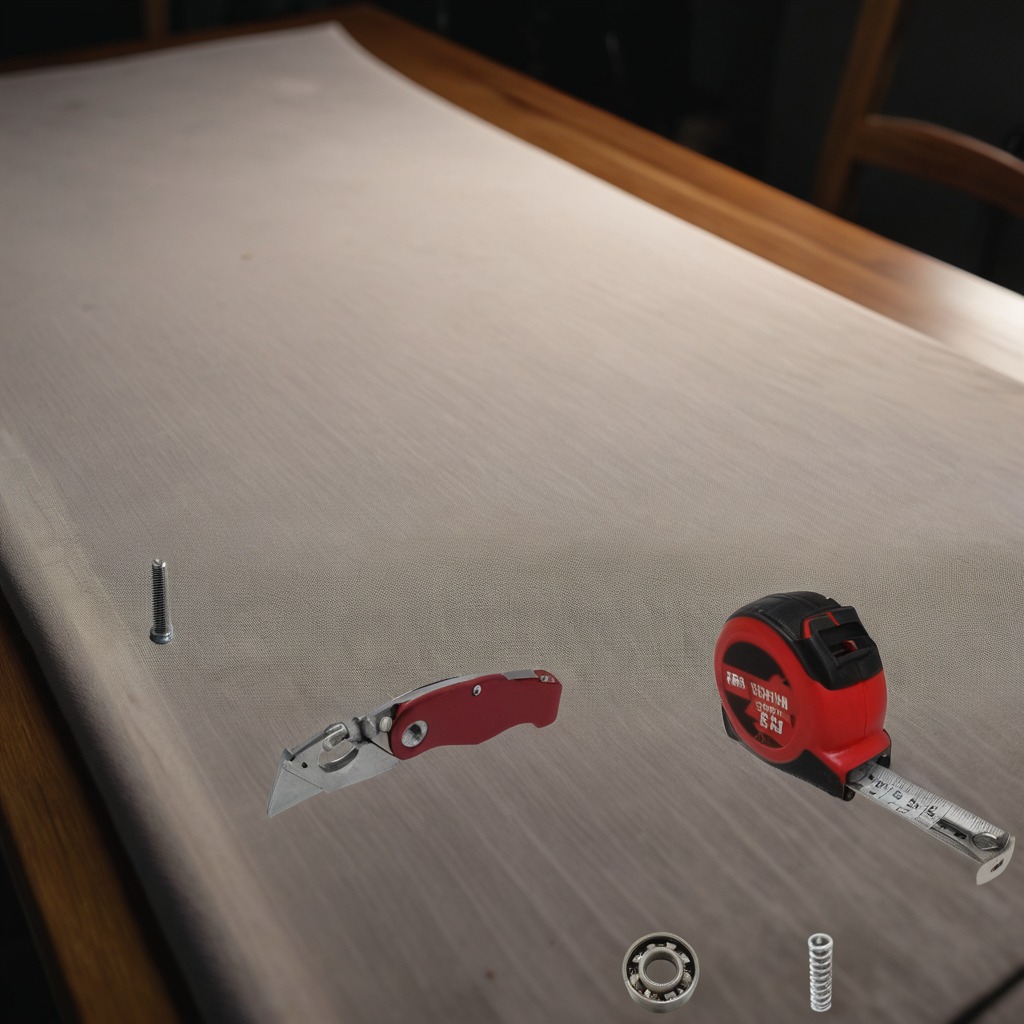
A ball bearing, a utility knife, a measuring tape, a metal machine screw, and a coiled metal spring are lying on the wooden table.